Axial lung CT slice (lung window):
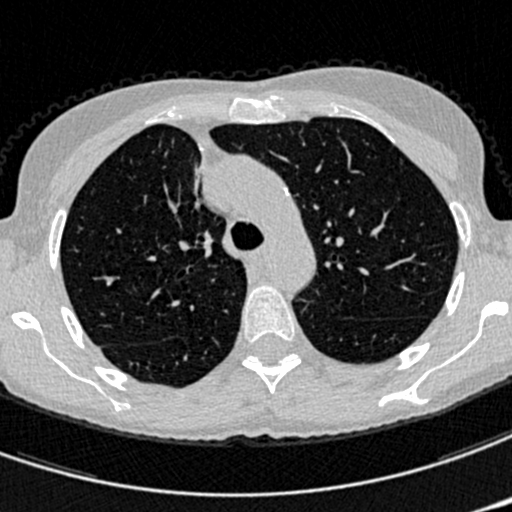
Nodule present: no